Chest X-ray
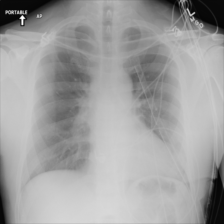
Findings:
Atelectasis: negative
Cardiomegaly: negative
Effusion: negative
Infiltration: negative
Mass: negative
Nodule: negative
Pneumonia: negative
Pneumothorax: negative
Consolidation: negative
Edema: negative
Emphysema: negative
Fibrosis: negative
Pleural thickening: positive
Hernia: negative